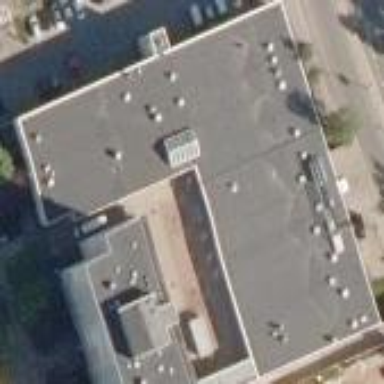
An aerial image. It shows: Retail building with roof made of tar paper.